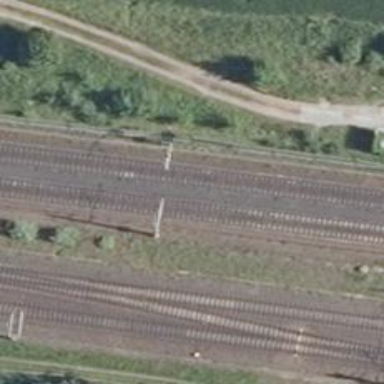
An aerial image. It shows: Railway milestone with catenary mast.